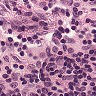
Metastatic tissue present: no